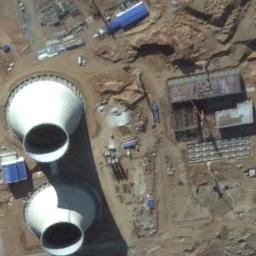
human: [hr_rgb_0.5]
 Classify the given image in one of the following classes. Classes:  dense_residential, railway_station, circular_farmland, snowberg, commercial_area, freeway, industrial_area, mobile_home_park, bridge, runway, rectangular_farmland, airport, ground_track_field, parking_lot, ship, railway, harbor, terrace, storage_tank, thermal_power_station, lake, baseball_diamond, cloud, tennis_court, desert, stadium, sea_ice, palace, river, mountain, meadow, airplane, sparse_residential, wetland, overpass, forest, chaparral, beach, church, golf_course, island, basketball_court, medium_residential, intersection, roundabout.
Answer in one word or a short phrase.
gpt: thermal_power_station